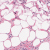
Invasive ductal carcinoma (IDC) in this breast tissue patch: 1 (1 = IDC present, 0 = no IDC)